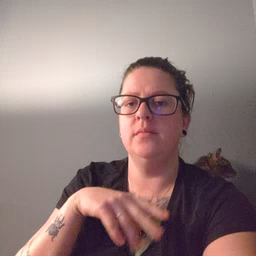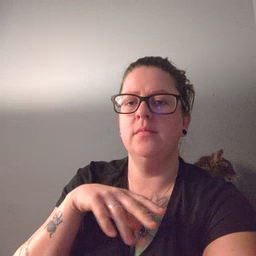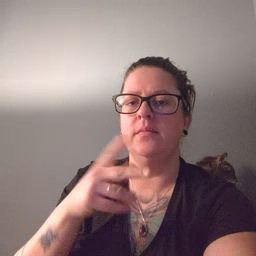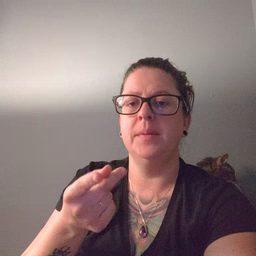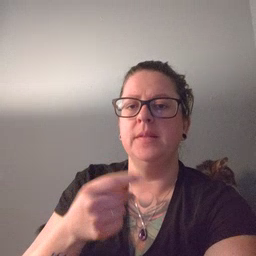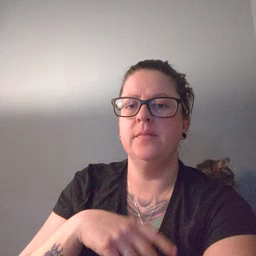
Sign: puppy